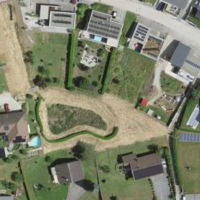
EUNIS habitat code: 55
Species observed at this site:
Epilobium hirsutum